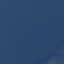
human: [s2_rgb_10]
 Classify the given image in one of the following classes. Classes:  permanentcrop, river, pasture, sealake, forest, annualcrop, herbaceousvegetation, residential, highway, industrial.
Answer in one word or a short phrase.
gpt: SeaLake